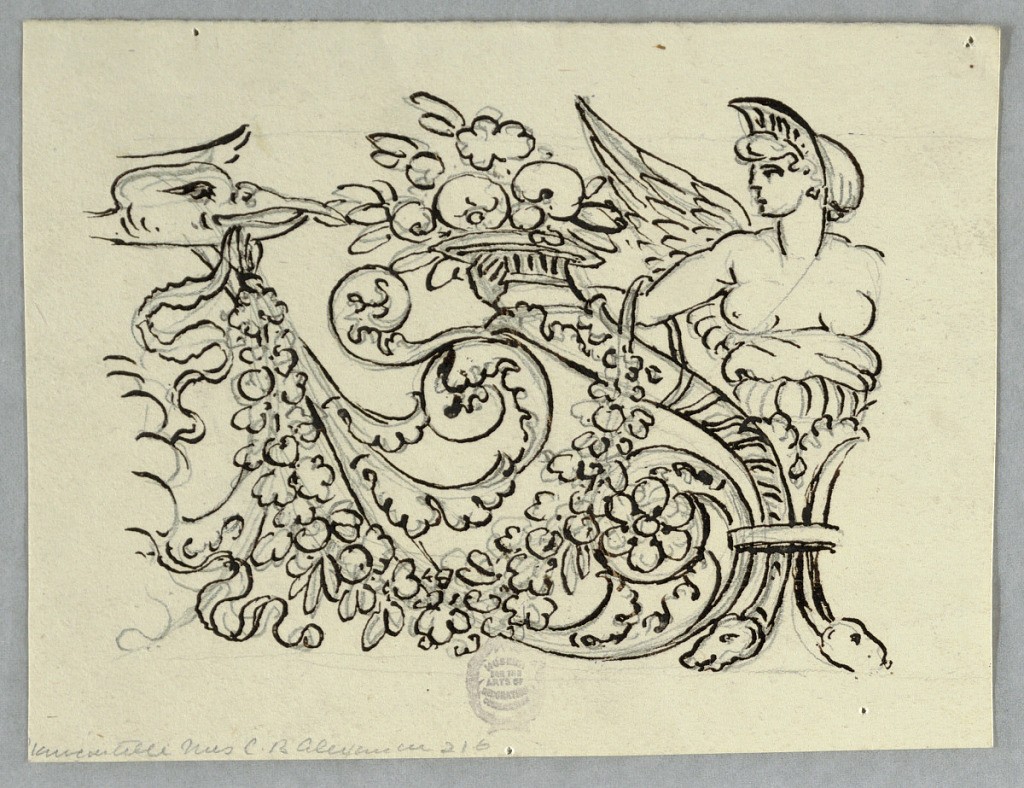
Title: Project for the Decoration of a Frieze
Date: early 19th century
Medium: Graphite, pen and ink on paper
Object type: Drawing
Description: A fantastical head is shown at left, holding a fruit festoon, the other end of which passes the right arm of the bust of a winged female genius holding a cornucopia. A part of an acanthus rinceau forms the background at left.